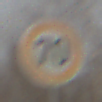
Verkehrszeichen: Geschwindigkeit70
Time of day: MorningAfternoon
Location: Outdoor (Nature)
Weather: PartlyCloudy
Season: Winter
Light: Natural